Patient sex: M
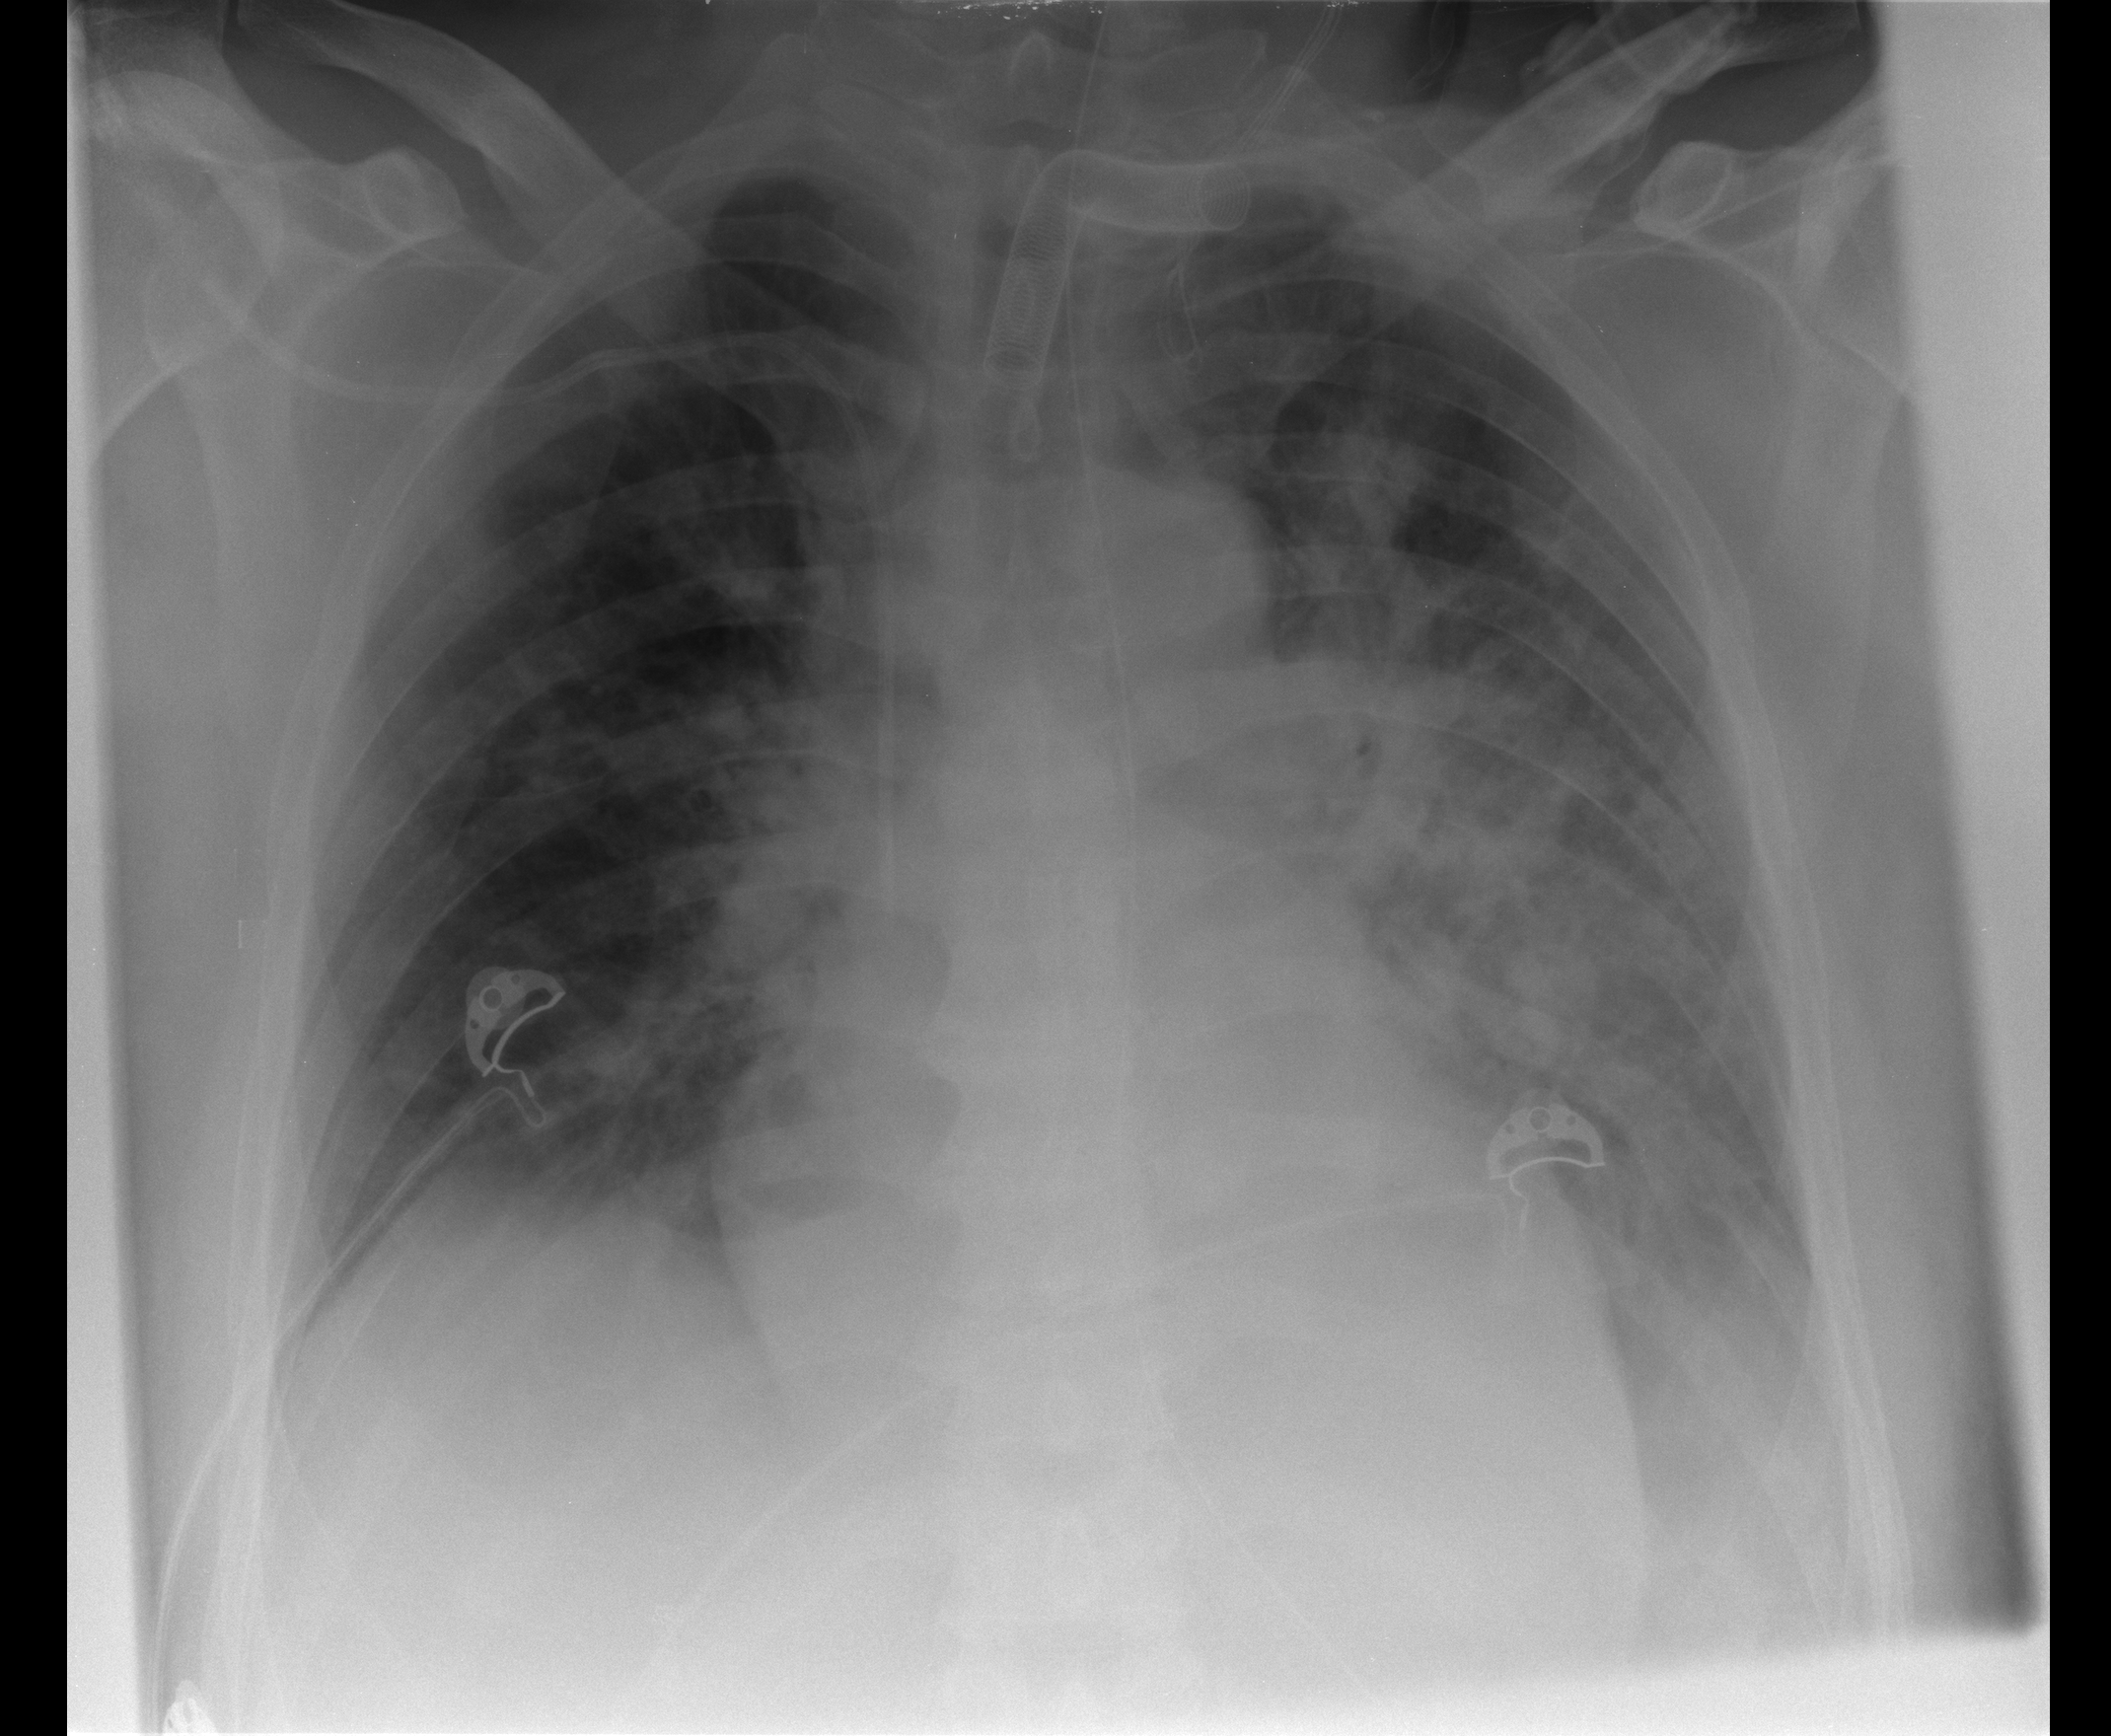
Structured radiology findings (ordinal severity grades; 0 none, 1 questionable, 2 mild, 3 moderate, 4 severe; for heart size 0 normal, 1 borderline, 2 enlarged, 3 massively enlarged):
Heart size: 2
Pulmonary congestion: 0
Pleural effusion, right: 2
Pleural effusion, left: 2
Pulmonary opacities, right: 2
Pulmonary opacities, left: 3
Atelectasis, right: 2
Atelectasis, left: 3